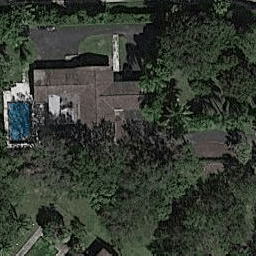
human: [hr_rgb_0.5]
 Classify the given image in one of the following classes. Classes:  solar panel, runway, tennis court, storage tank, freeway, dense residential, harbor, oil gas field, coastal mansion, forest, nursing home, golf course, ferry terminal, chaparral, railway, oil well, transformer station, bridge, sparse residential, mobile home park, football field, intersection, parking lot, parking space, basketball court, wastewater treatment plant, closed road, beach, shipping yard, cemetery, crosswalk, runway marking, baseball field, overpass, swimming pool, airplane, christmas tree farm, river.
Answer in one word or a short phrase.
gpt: sparse residential